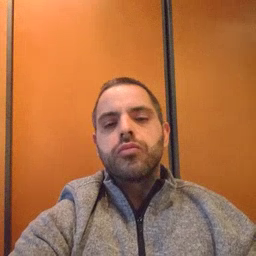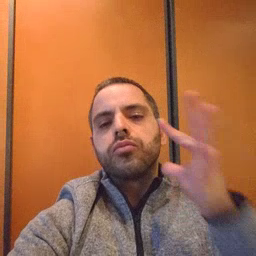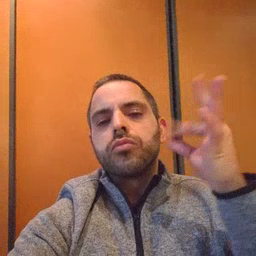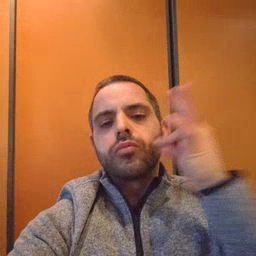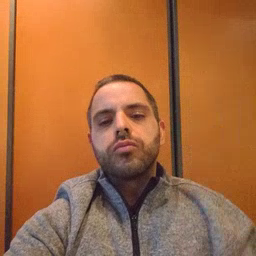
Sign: cat